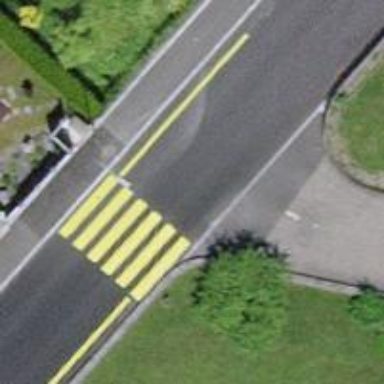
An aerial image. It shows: Road with "give way" sign.